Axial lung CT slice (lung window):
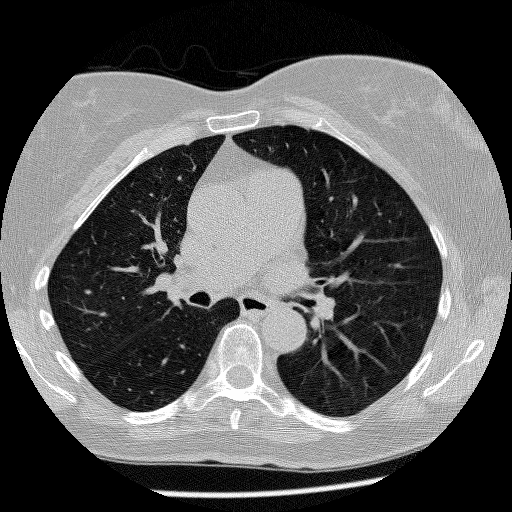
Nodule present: no